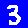
Digit: 3